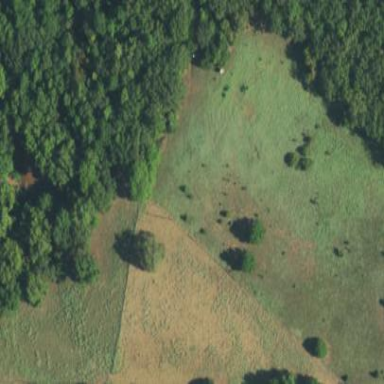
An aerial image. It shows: Pasture used as meadow.